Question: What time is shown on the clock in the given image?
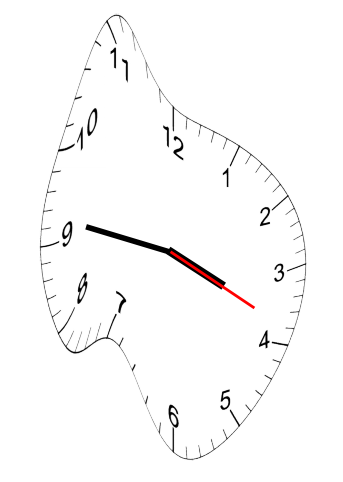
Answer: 03:46:19